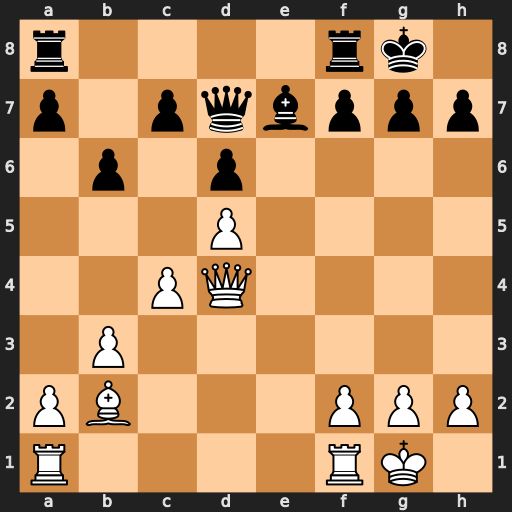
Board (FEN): r4rk1/p1pqbppp/1p1p4/3P4/2PQ4/1P6/PB3PPP/R4RK1
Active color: w
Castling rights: -
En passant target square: -
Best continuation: Qxg7#